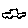
Label: car